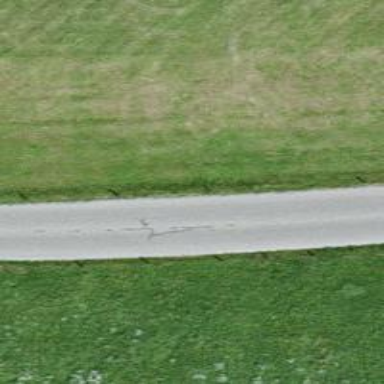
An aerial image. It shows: Unclassified road with asphalt surface.